Chest X-ray:
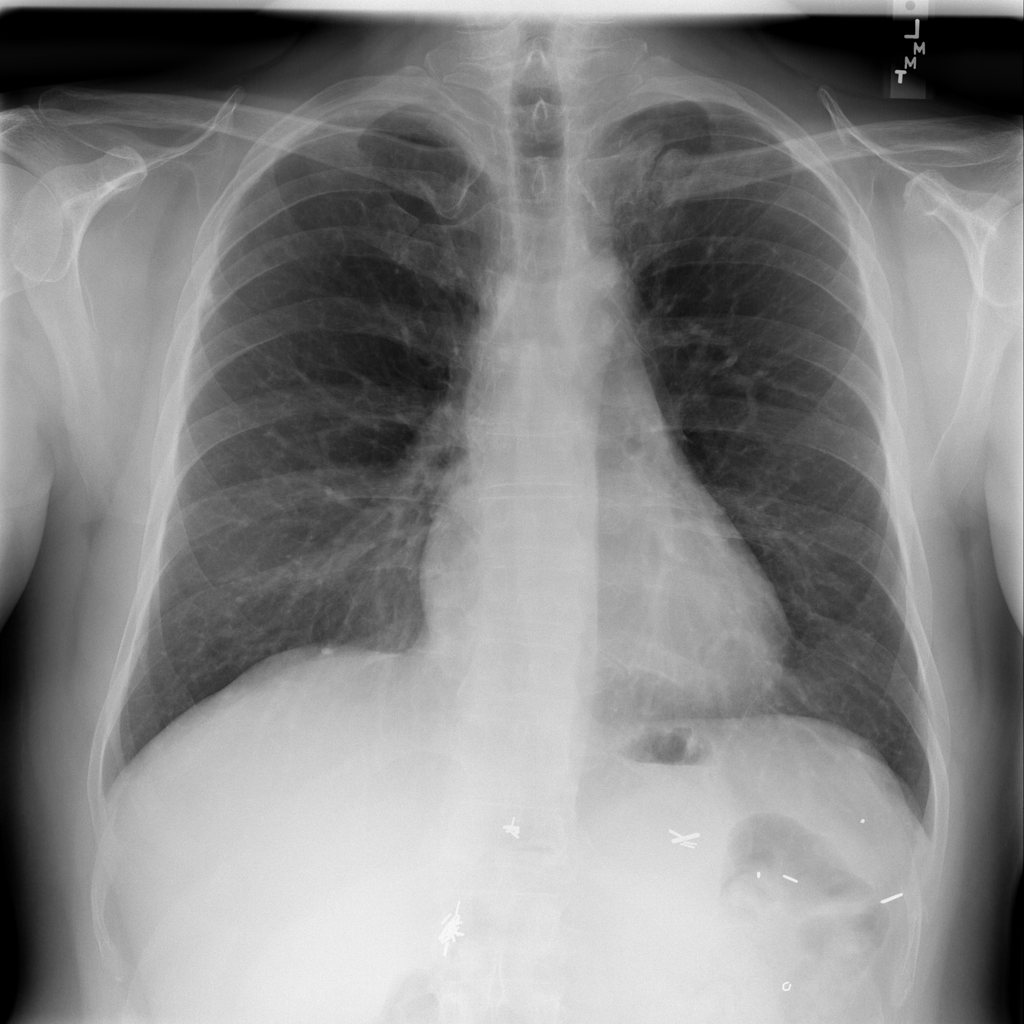
Findings: Fracture
No abnormal finding: no